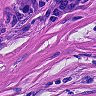
Metastatic tissue present: yes